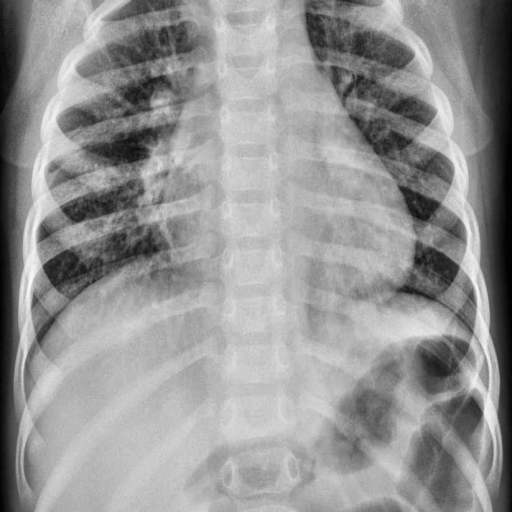
Finding: PNEUMONIA